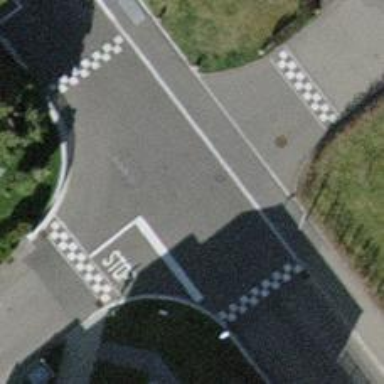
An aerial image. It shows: Table-style traffic calming feature.